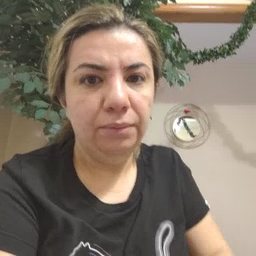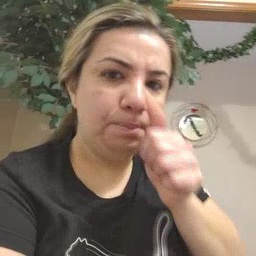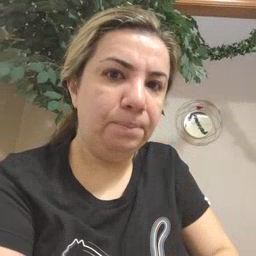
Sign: hide